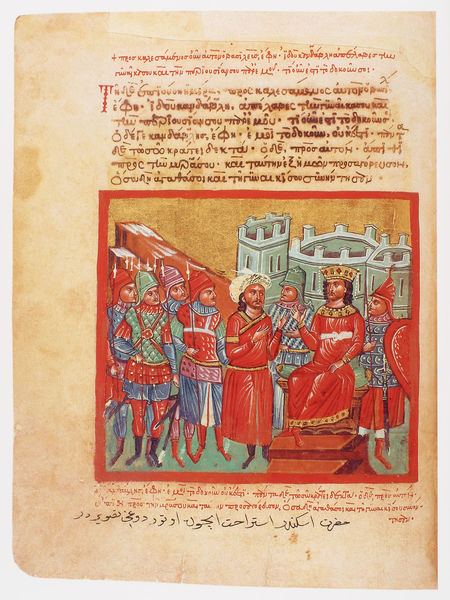
Titel: Der griechische Alexanderroman
Institution: Venedig, Hellenic Institute Codex Gr. 5
Schlagwörter: berg, grün, sitzen, stadt, türkis, rot, schloss, bild, gold, krone, schrift, vergilbt, treppe, könig, soldaten, thron, zinnen, schild, buch, burg, schwert, schwerter, uniformen, waffen, soldat, waffe, helm, ritter, rüstung, gemäuer, helme, arabisch, krieger, speere, turban, purpur, prinzen, buchmalerei, thronen, riter, gepräch, prnz, botschft, thromen